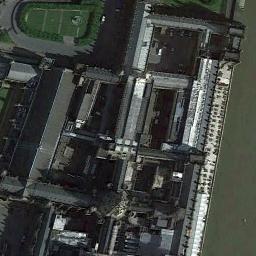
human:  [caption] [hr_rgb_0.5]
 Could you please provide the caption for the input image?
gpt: There are many buildings of different shapes and sizes in the palace .

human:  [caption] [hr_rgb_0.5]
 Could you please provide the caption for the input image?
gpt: The palace with some courtyards is next to the river .

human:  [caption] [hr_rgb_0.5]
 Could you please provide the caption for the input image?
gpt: The palace is on the open place next to some buildings .

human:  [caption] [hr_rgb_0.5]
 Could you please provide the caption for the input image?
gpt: There are many trees around the palace .

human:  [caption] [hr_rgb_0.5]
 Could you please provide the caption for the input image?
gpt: A palace with black roofs beside a river .